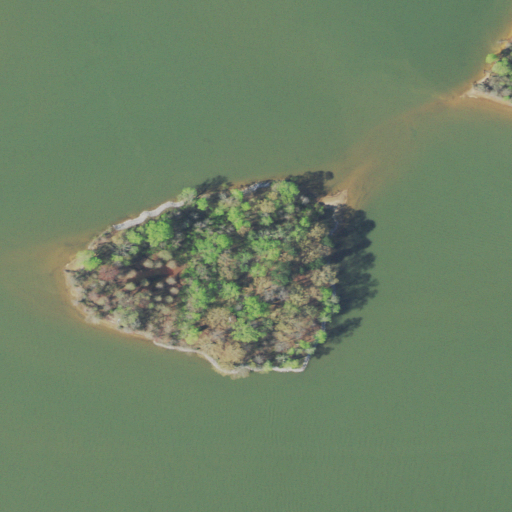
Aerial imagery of island in Tennessee named Sand Island containing open water, deciduous forest, and evergreen forest